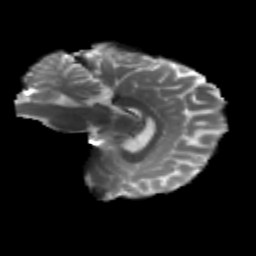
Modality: T2w
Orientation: sagittal
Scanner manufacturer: siemens
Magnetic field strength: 3 T
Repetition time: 4.16 s
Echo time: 0.0806 s